Here is the continuous-wavelet rendering of a rotor kit's vibration signal. Determine the machine's mechanical condition. Answer with exactly one of: normal, misalignment, unbalance, looseness.
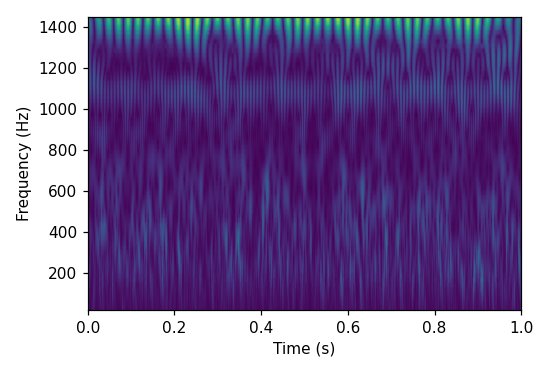
Answer: unbalance